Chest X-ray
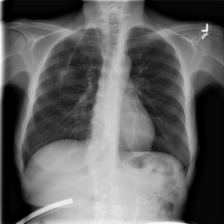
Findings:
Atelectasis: negative
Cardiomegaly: negative
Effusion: negative
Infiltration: negative
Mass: negative
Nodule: negative
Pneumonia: negative
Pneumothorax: negative
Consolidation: negative
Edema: negative
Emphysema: negative
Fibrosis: negative
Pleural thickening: negative
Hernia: negative